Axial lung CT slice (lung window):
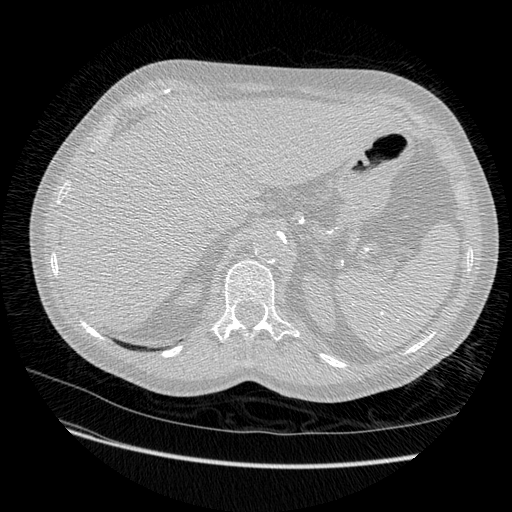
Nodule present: no